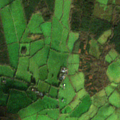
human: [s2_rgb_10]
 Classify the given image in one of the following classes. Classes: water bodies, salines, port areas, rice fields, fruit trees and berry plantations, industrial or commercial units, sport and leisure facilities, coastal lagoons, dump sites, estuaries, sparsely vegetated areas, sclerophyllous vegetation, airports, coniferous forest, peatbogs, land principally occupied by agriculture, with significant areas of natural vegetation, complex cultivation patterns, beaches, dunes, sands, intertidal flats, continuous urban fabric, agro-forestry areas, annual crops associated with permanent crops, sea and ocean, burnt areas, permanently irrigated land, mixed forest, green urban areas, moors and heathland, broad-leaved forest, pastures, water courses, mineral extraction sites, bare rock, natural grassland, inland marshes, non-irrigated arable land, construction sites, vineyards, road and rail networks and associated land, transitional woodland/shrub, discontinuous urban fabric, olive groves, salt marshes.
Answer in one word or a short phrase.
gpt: pastures, coniferous forest, transitional woodland/shrub